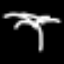
Label: palm tree